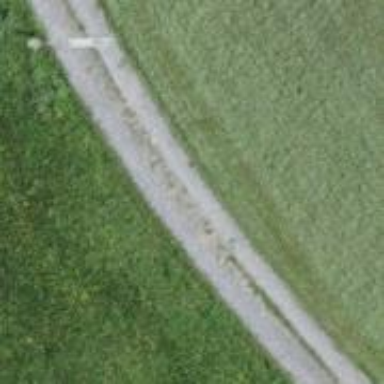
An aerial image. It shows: Agricultural track with pebblestone surface of grade3 quality. Mainly used for agricultural vehicles.